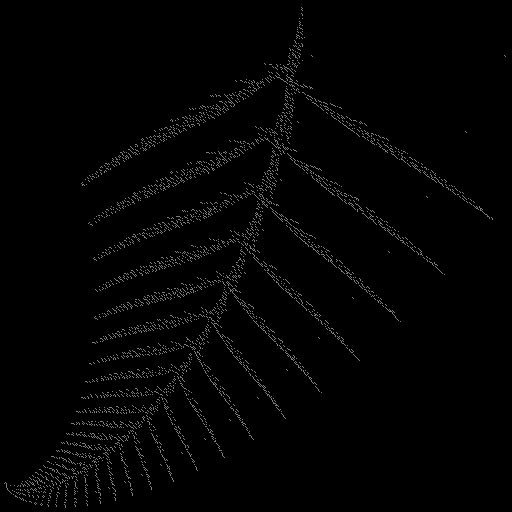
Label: deerfern